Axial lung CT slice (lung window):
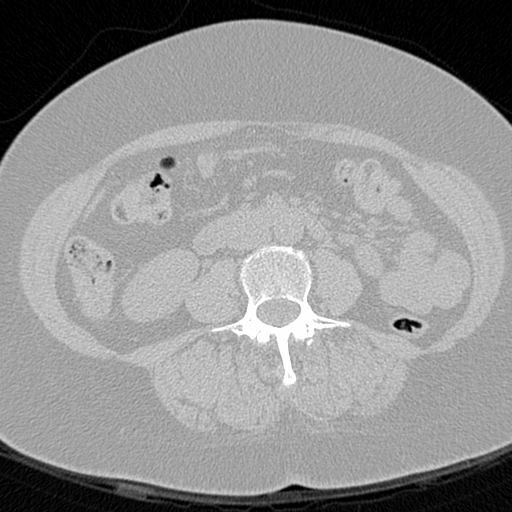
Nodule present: no